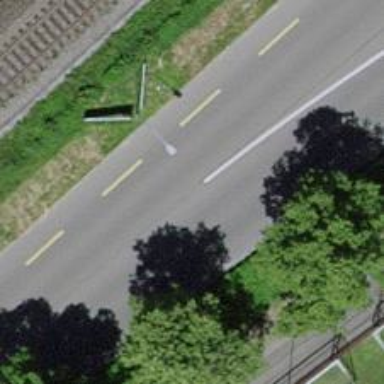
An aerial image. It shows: Primary highway with asphalt surface. There is separate sidewalk on the left side and designated cycle lane.